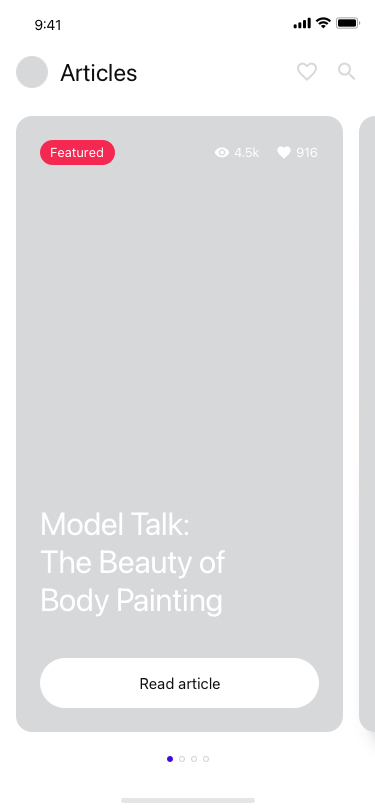
Text in this UI design:
Articles
Read article
Model Talk:
The Beauty of
Body Painting
Featured
4.5k
916